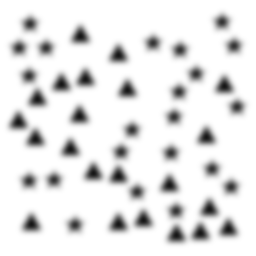
Squares: 0
Triangles: 22
Stars: 22
Total shapes: 44